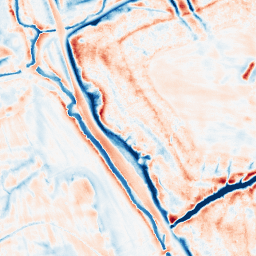
Category: edge_preserving
Decomposition family: bilateral
Decomposition parameters: d: 21
sigma_color: 100
sigma_space: 100
Upsampling method: sinc_hamming
Upsampling parameters: scale: 4
kernel_size: 16
Upsampling scale: 4